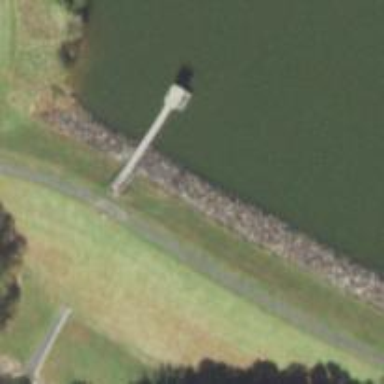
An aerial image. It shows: Dam across waterway.